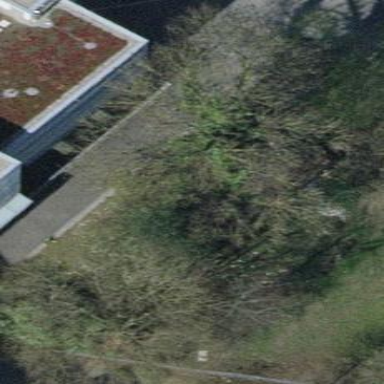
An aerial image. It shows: View of roof of building.